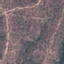
Land use / land cover: HerbaceousVegetation